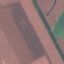
Land use / land cover class: AnnualCrop